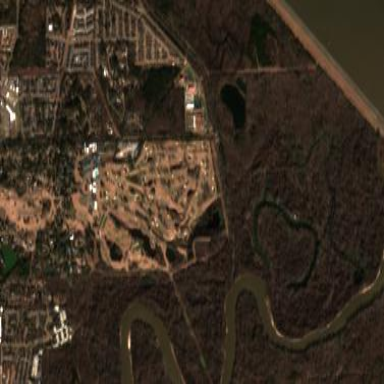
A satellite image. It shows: Golf course.